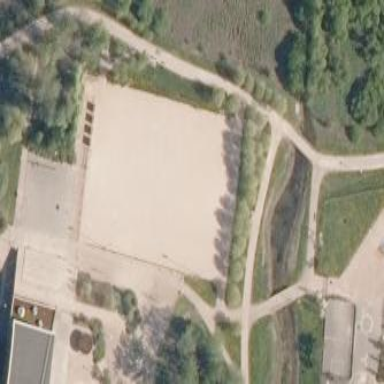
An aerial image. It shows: Gravel soccer pitch for leisure activities.